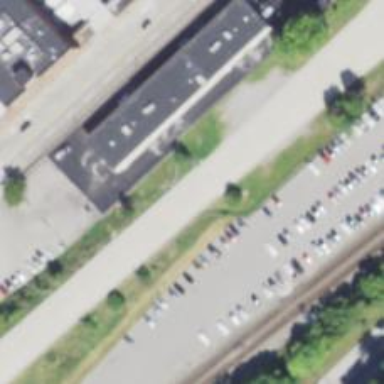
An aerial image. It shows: Busway road.